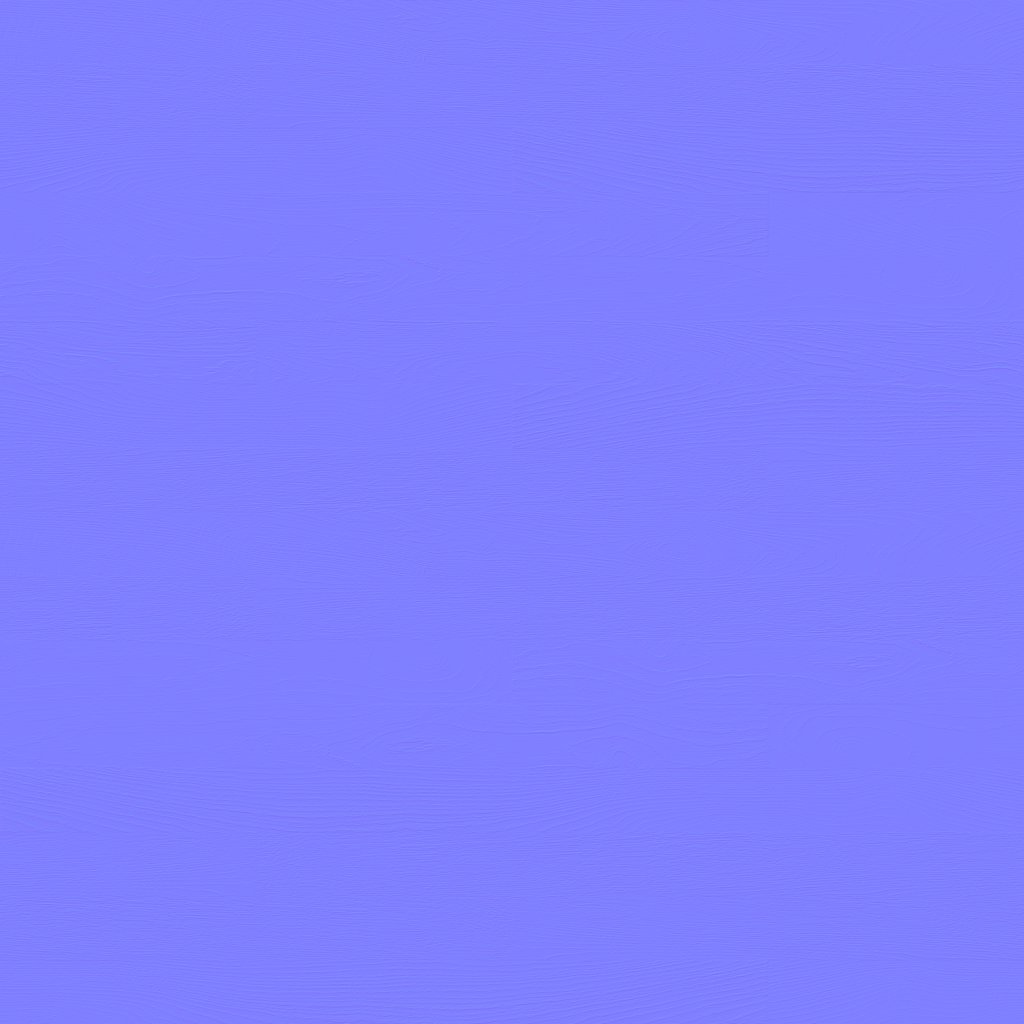
Texture map type: NormalDX